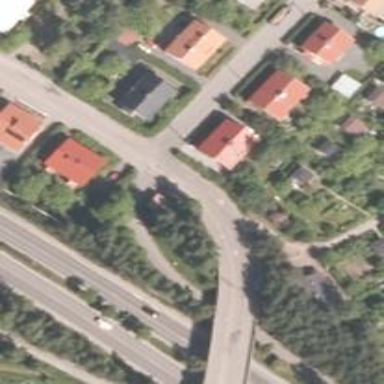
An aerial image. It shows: Unmarked crossing on cycleway road.